Question: The figure describes the ball exchange problem. The white ball can exchange positions with the adjacent colored balls in the 4-neighborhood. The target state is that all balls are arranged in the order of red, blue, green, and yellow from the upper left corner in the order of rows first and columns. How many exchanges are needed?
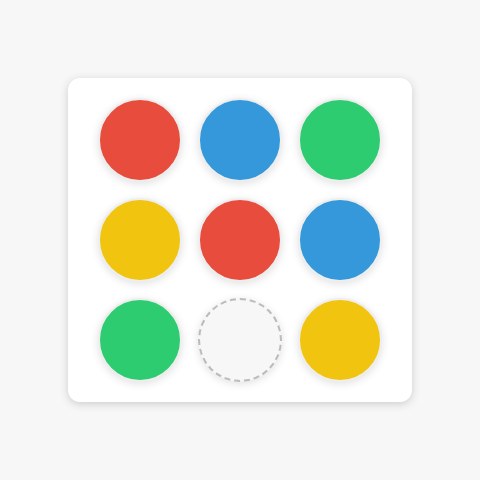
Answer: 11